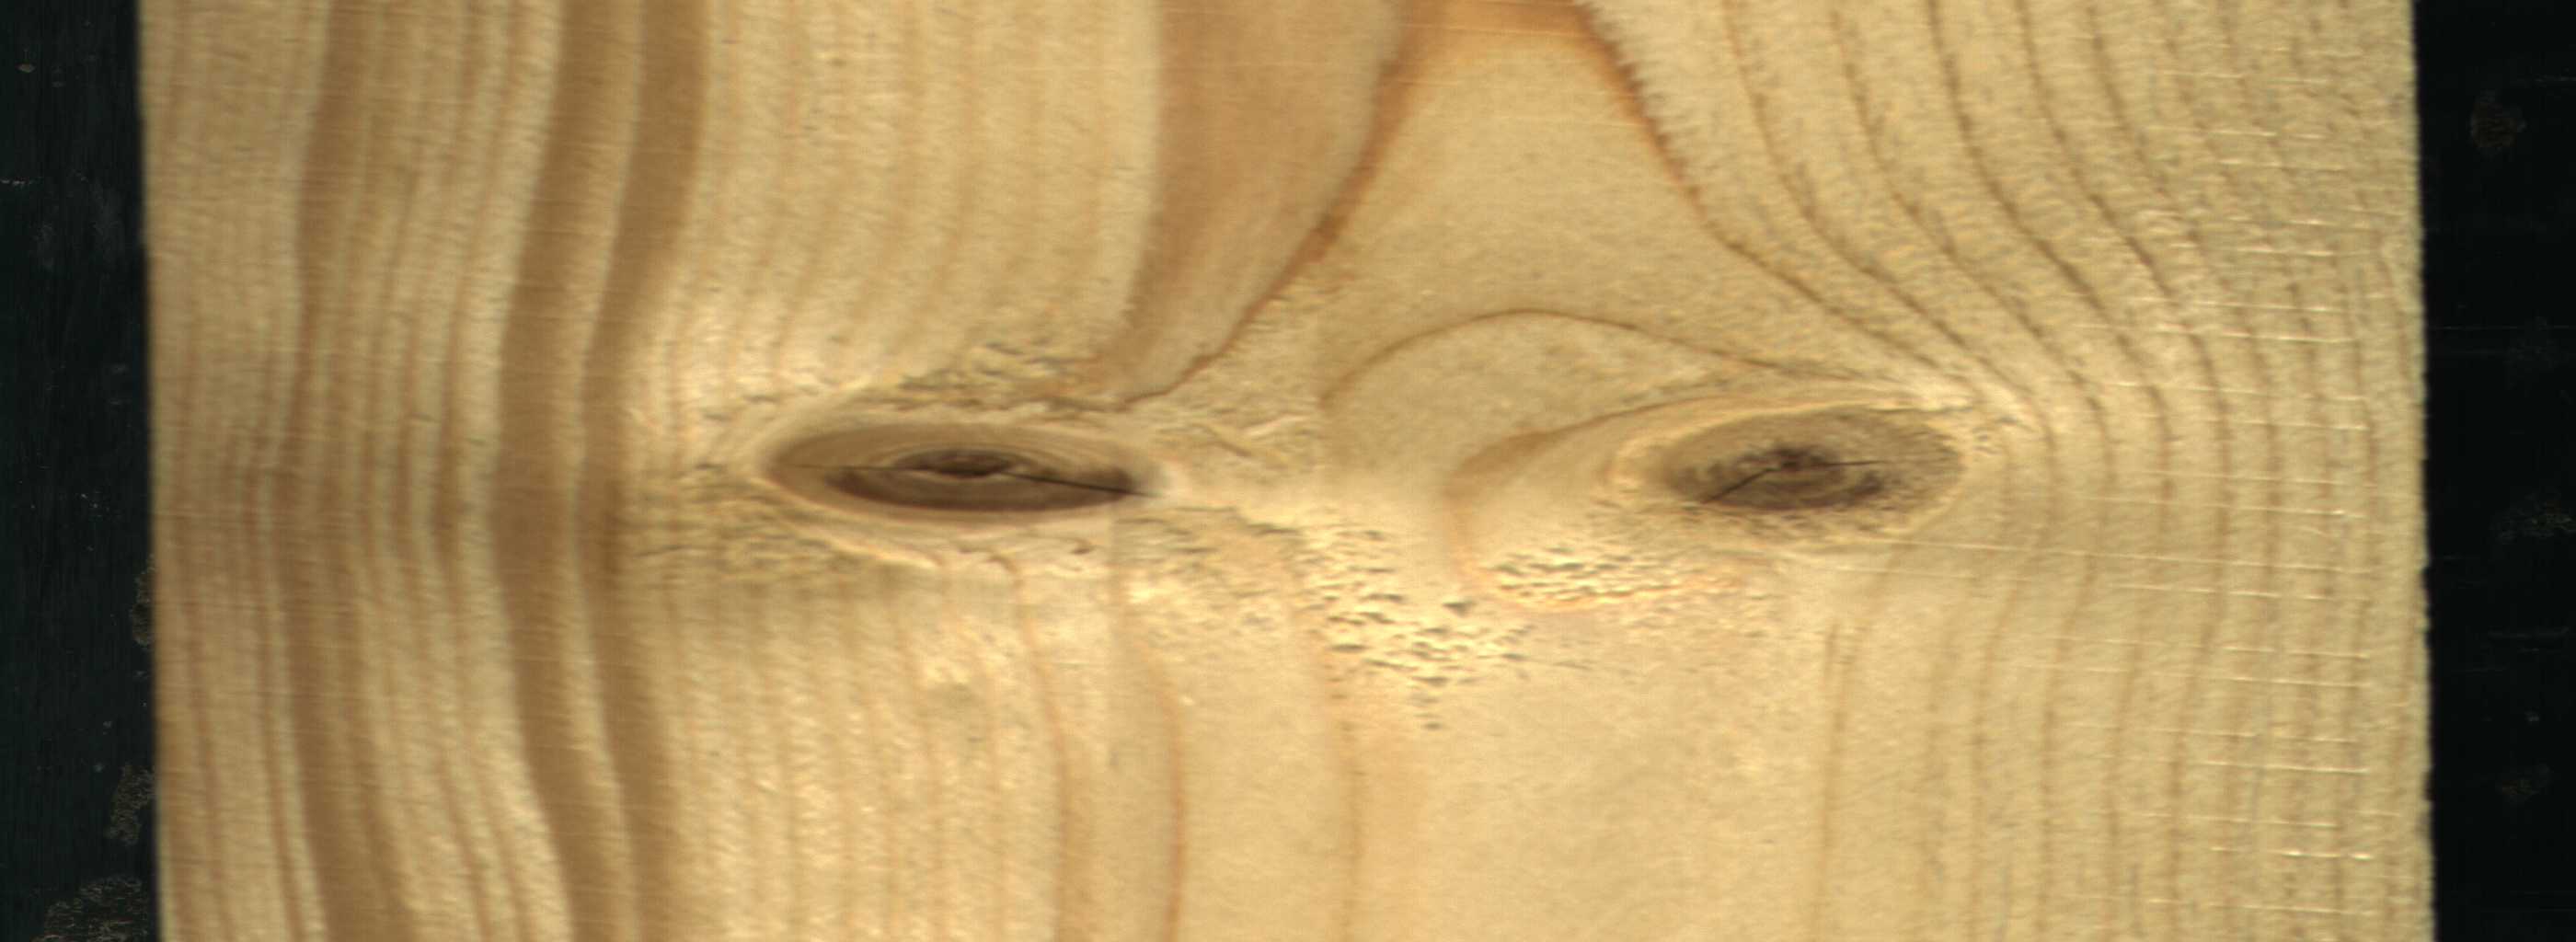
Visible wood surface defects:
Quartzity
Quartzity
Quartzity
knot_with_crack
knot_with_crack